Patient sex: F
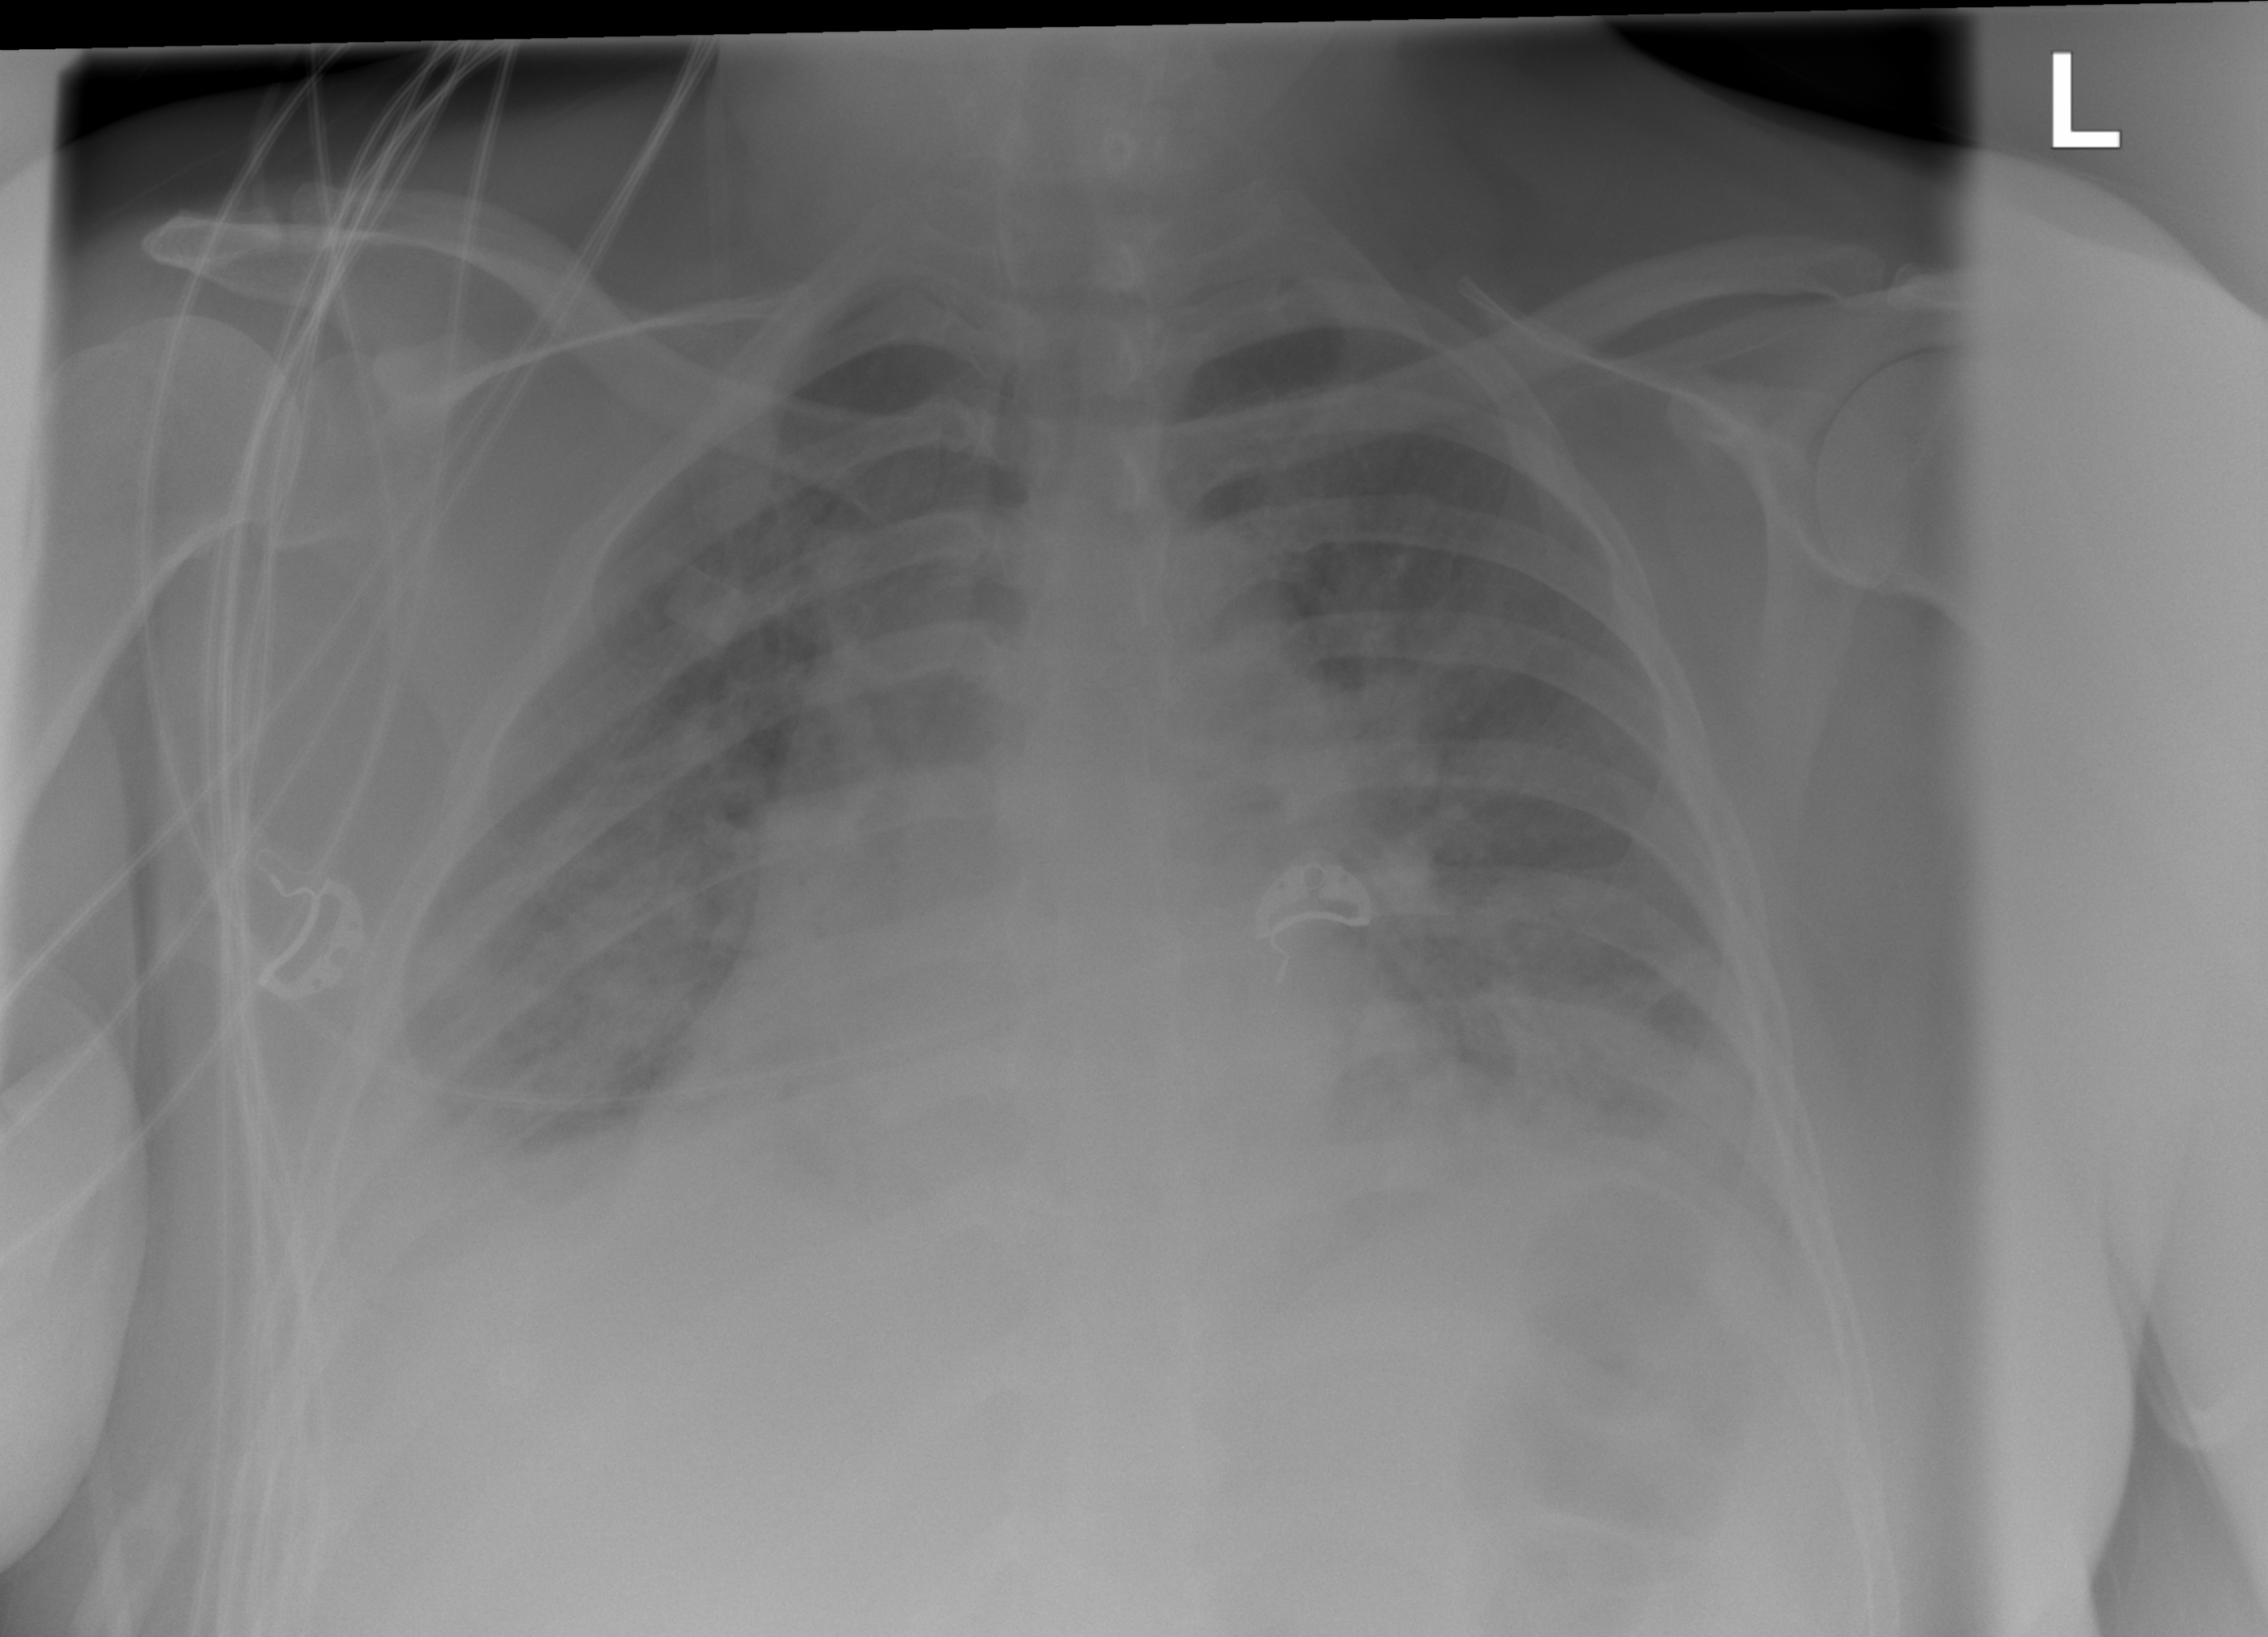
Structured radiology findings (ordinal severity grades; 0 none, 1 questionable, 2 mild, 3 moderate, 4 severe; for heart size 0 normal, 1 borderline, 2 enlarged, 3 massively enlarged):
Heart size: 0
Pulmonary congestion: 0
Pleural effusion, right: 2
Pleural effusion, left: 2
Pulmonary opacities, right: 1
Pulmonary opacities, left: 0
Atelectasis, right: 2
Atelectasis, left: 2